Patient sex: M
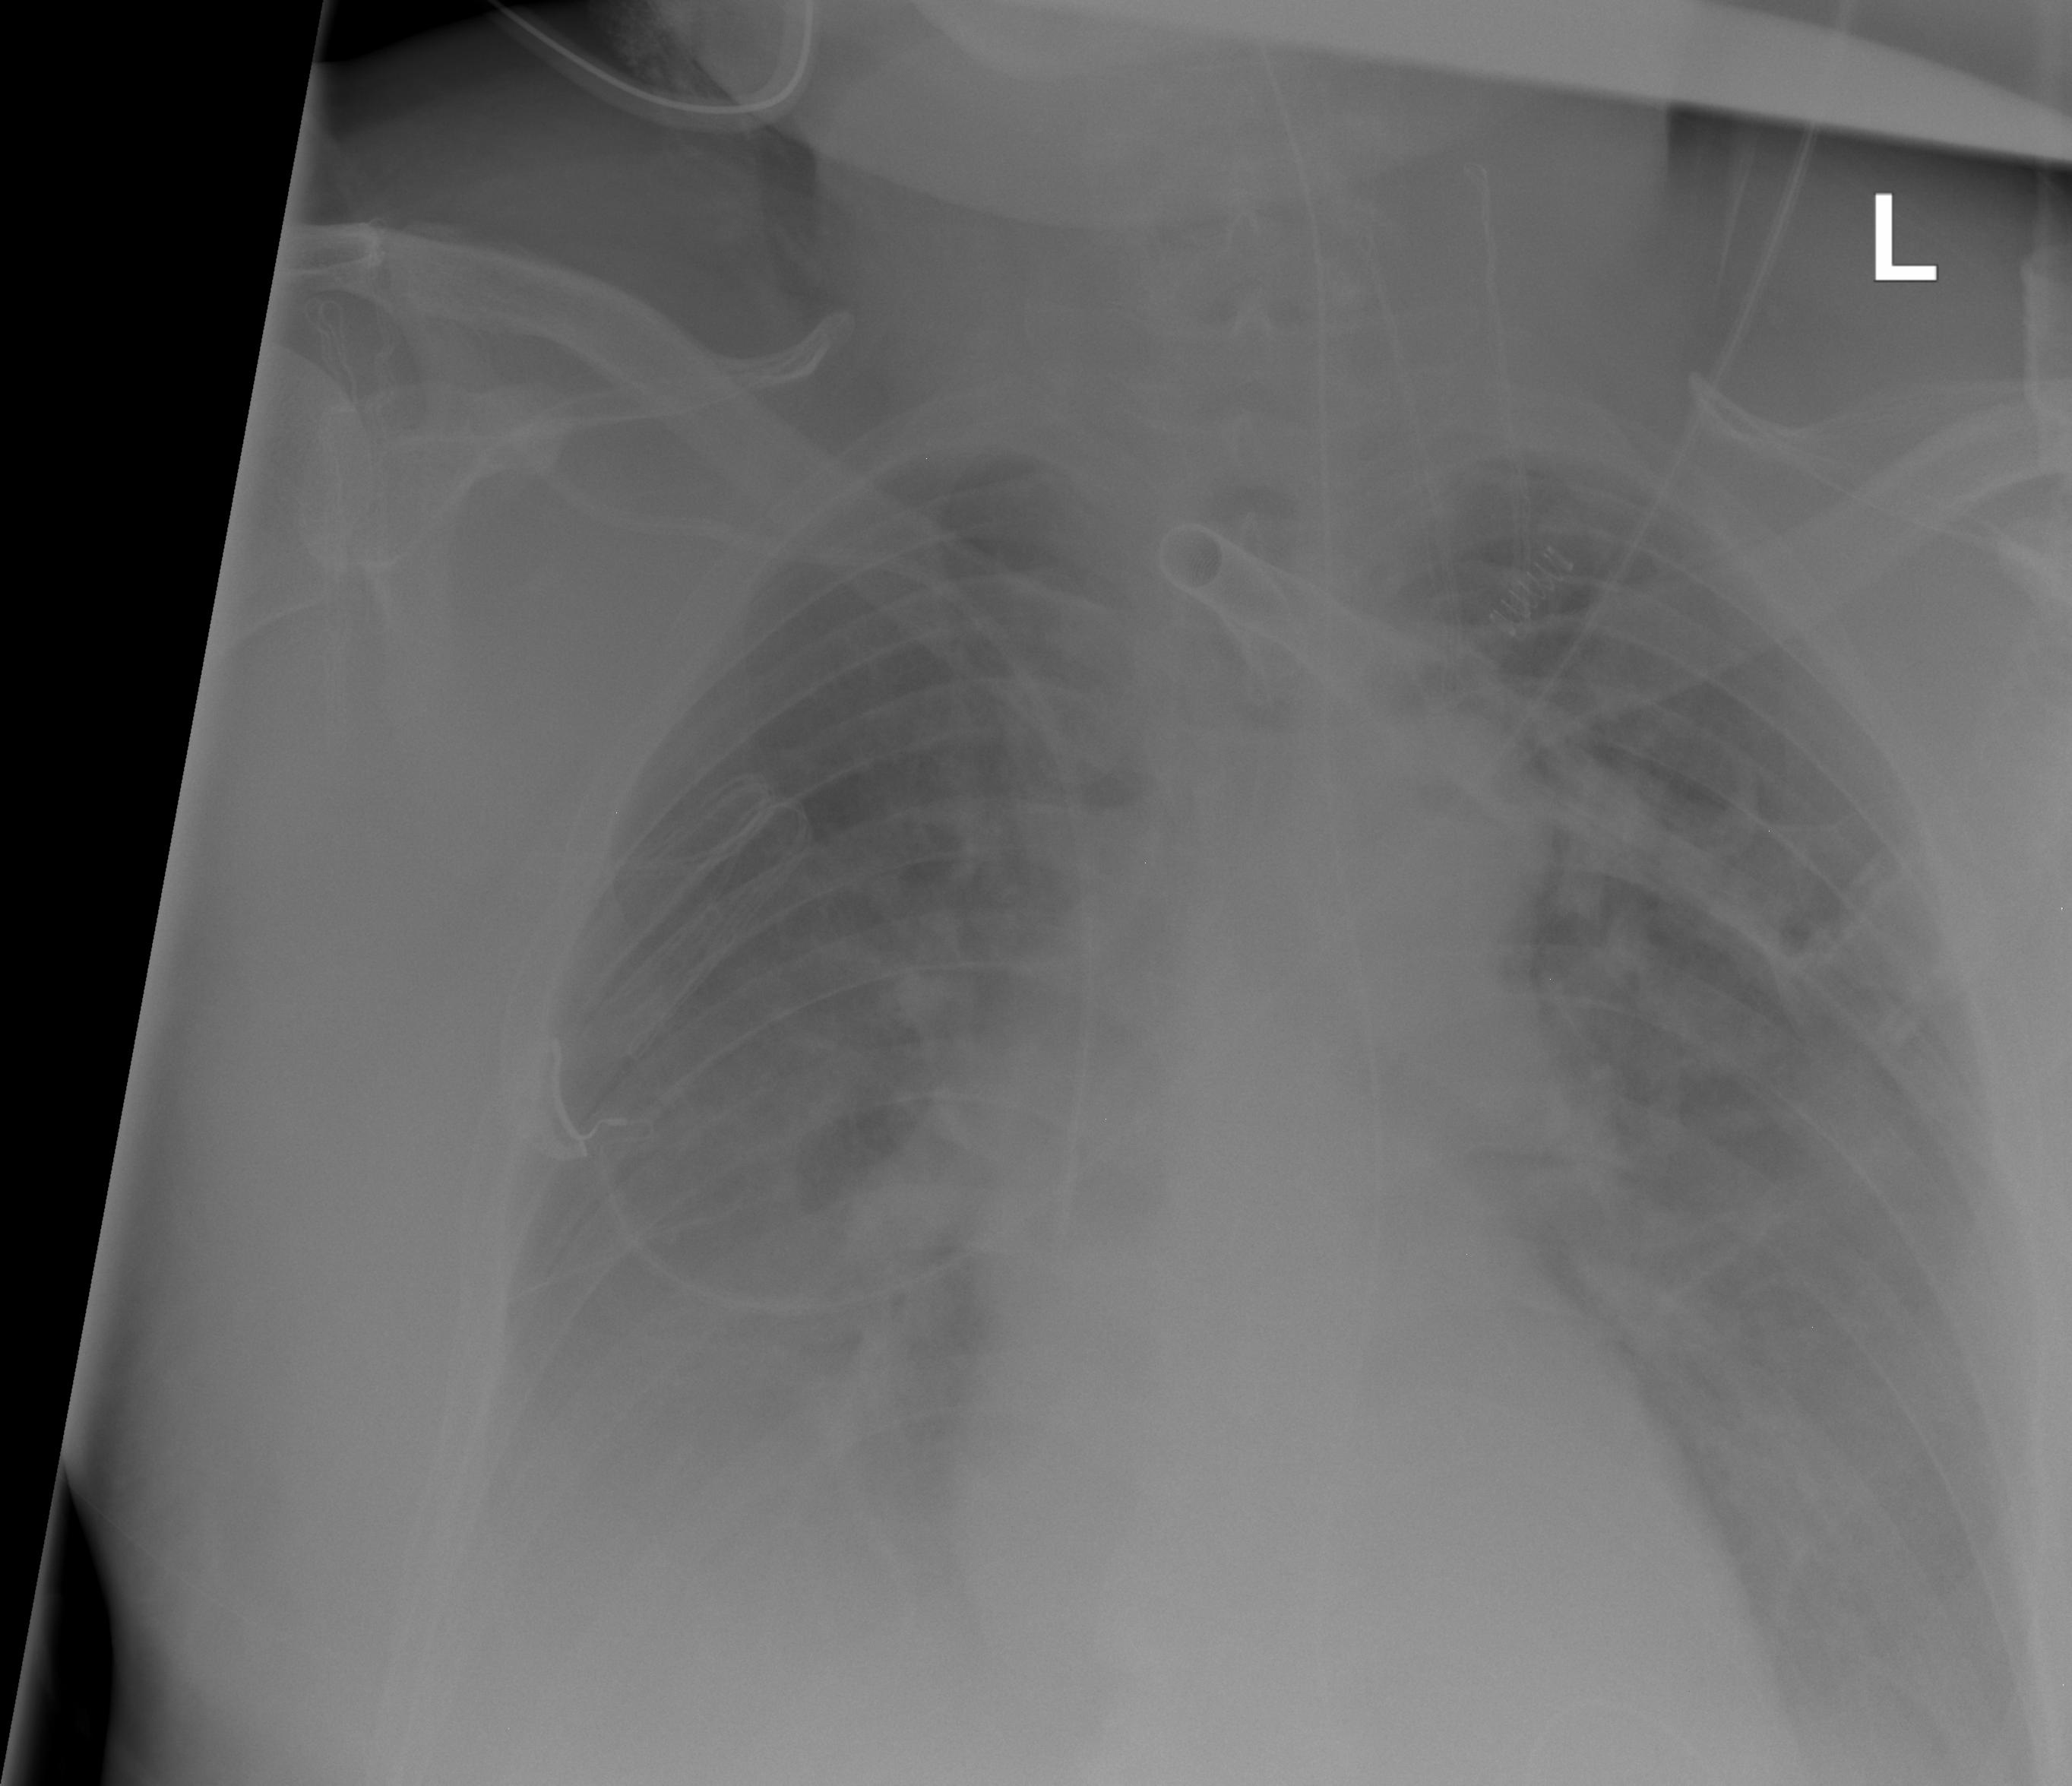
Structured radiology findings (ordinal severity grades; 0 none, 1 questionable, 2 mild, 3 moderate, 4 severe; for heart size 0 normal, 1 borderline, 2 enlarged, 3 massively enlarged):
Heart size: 0
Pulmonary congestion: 0
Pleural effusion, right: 3
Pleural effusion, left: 2
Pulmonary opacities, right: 1
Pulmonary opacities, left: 2
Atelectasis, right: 2
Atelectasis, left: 2